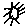
Label: sun